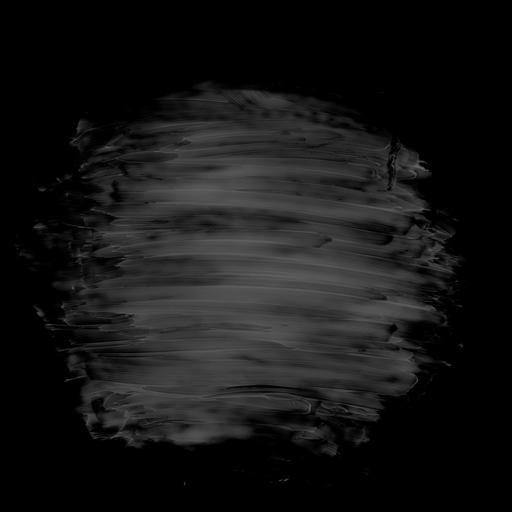
Tags: imperfection imperfections scratched scratches smear surface